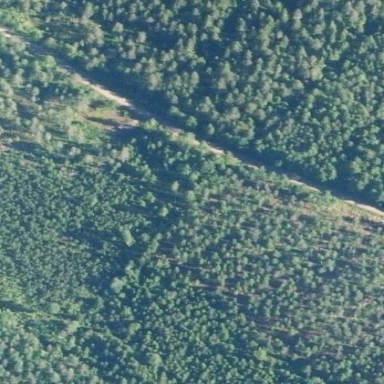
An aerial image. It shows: Needle-leaved woodland.